Aerial crown-view tile of a tropical tree (Barro Colorado Island, Panama), acquired 20250715:
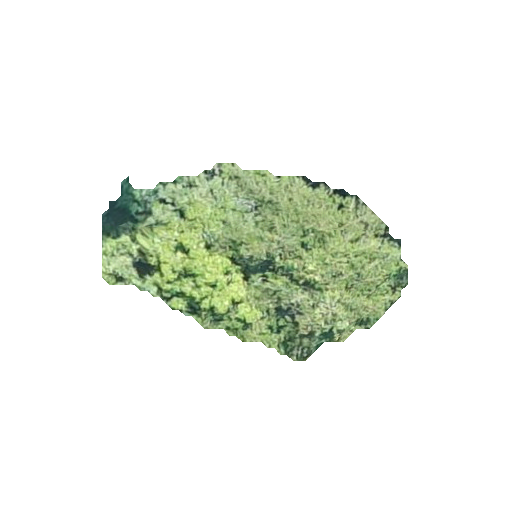
Species: Quararibea stenophylla
GBIF accepted scientific name: Quararibea stenophylla
Crown area: 60.677 m²